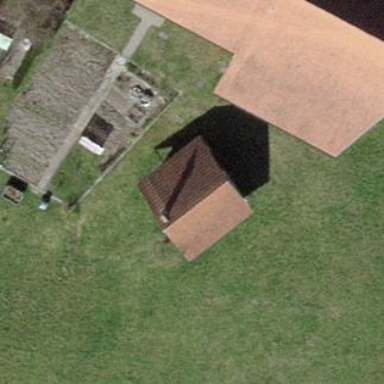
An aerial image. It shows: Shed.